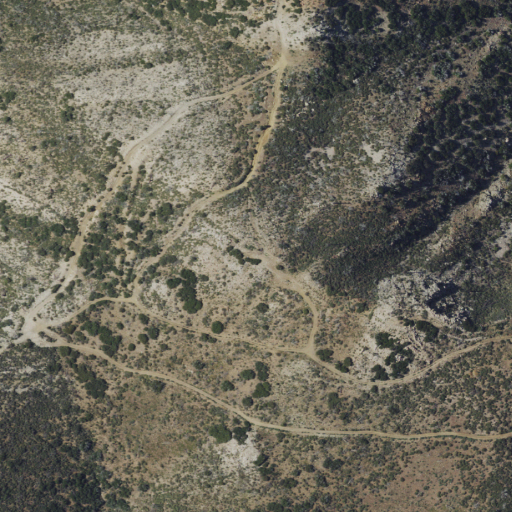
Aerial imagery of mountain in California named South Peak White Mountain containing shrub, open development, low intensity development, grassland, and medium intensity development